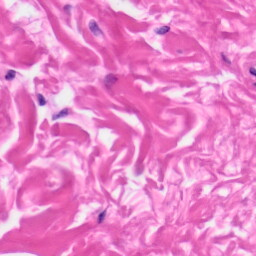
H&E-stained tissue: Skin